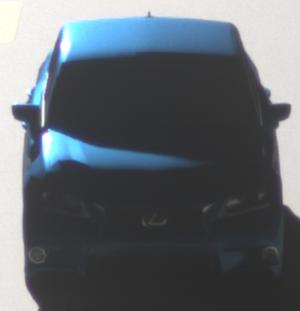
Make: Lexus
Model: GS 250
Detailed model: GS (L10)
Model produced from: 2012/06
Model produced until: 2013/12
Doors: 4
Color: blue
Road condition: dry road
Daytime: morning or afternoon
Contrast: high contrast